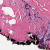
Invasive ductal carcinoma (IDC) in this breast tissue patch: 0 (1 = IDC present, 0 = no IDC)